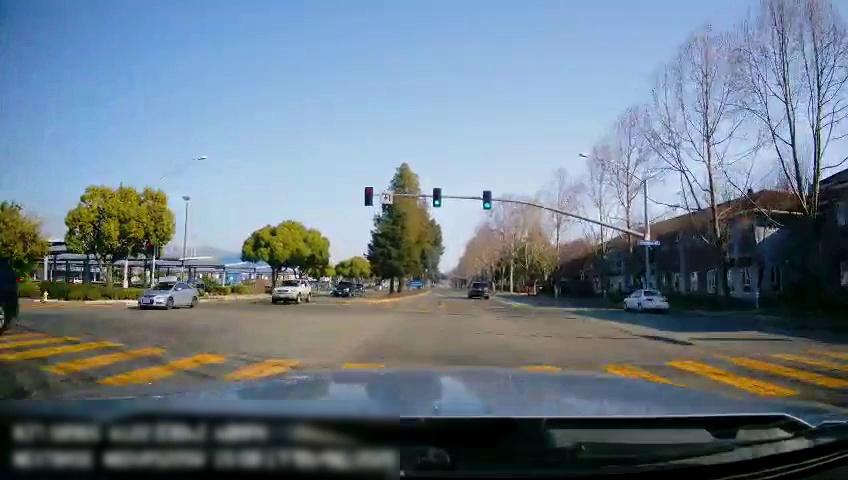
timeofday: Day
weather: Sunny
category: Drivable Space
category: Vehicles | Car
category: Vehicles | SUV
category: Vehicles | Car
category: Vehicles | SUV
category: Vehicles | Car
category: Vehicles | SUV
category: Traffic | Signs
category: Traffic | Signs
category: Traffic | Signs
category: Traffic | Lights
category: Traffic | Lights
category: Traffic | Lights